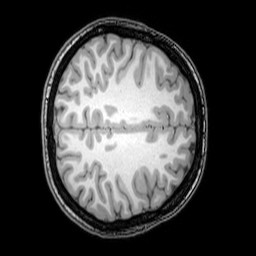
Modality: T1w
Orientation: axial
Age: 22
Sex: female
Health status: healthy
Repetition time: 0.081 s
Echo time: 0.037 s